A spectrogram of one vibration snapshot from a rotating-machine test bench is shown (time on one axis, frequency on the other). Diagnose the rotating machine from this image, choosing from: normal, misalignment, unbalance, looseness.
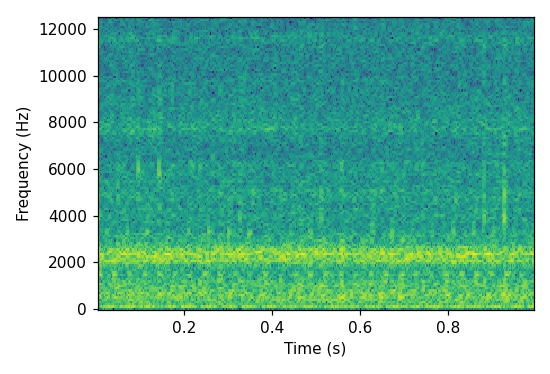
Answer: looseness